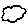
Label: cloud